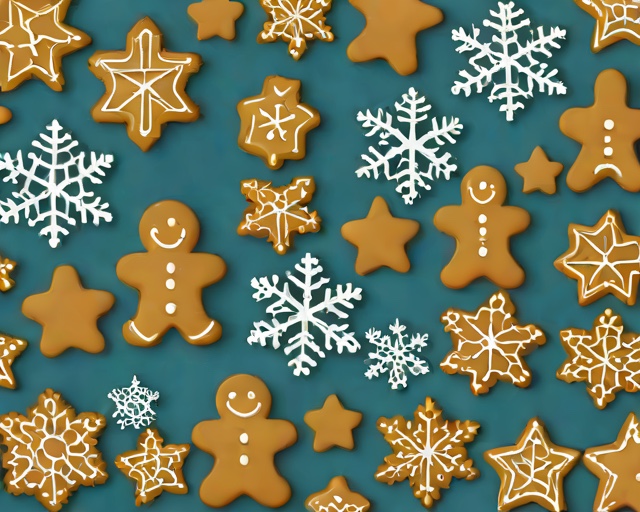
Category: Holiday